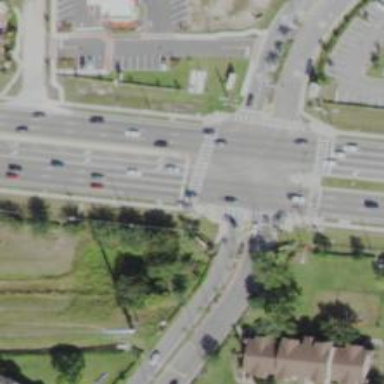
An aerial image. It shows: Marked crossing on footway.